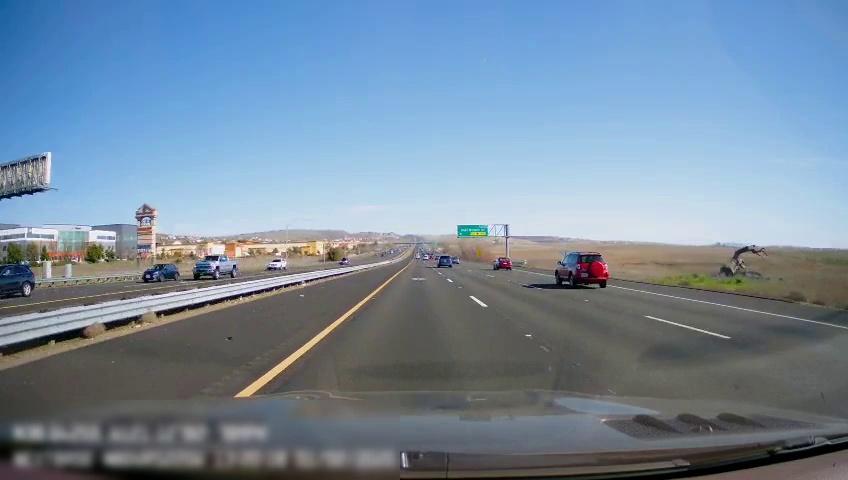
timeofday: Day
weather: Sunny
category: Drivable Space
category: Drivable Space
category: Vehicles | Car
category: Vehicles | Car
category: Vehicles | Truck
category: Vehicles | Car
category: Vehicles | SUV
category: Vehicles | Car
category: Vehicles | Car
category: Vehicles | Car
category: Lanes | Opposite Lane
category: Lanes | Opposite Lane
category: Lanes | Current Lane
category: Lanes | Current Lane
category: Lanes | Alternate Lane
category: Lanes | Alternate Lane
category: Traffic | Signs